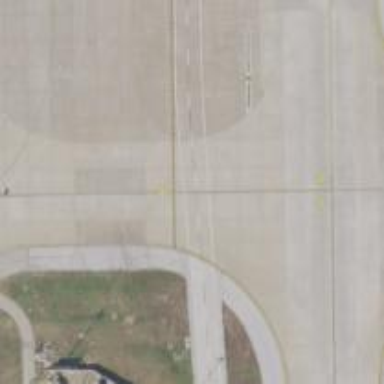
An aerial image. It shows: Image of taxiway at airport.